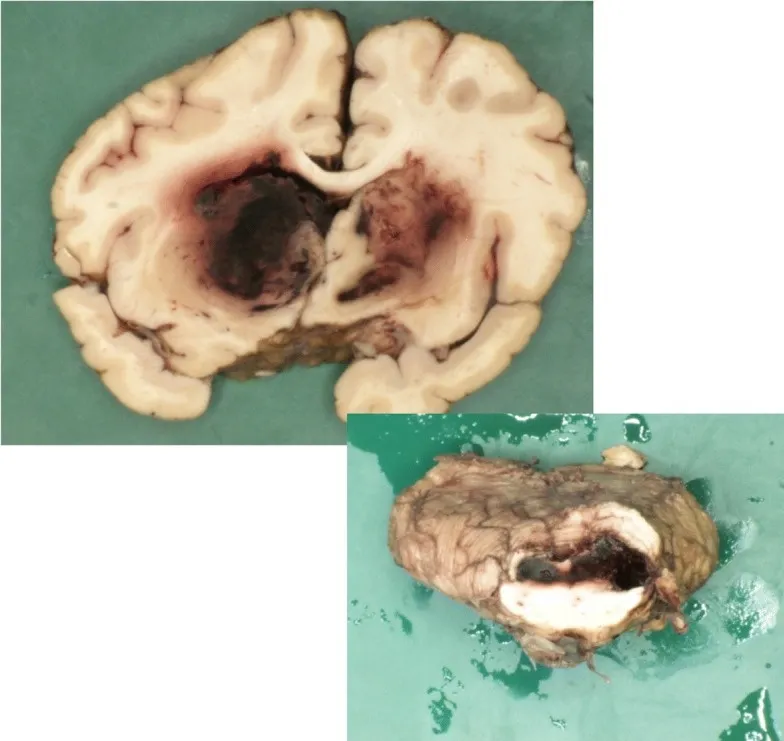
Macroscopic, active vasculitis with diffuse hemorrhagic infarction from the midbrain into the cerebellum.
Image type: medical_photograph (other_medical_photograph)